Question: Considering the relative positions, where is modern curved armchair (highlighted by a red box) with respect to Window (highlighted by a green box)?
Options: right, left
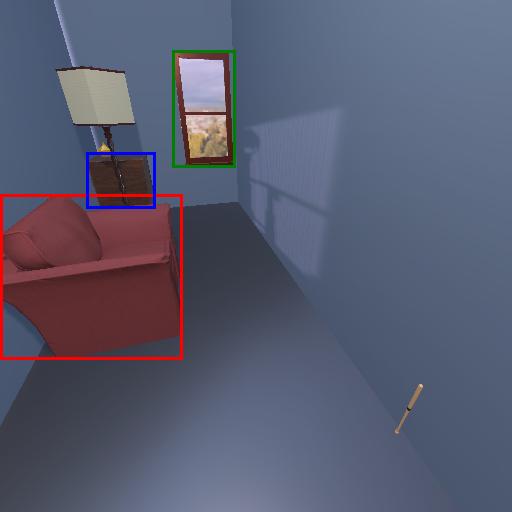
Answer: right